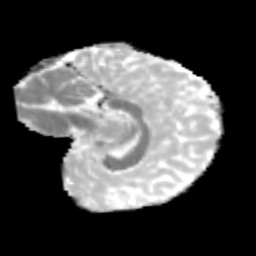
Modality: MD
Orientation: sagittal
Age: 10
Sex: male
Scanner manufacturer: siemens
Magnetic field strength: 3 T
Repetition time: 3.8 s
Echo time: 0.07 s